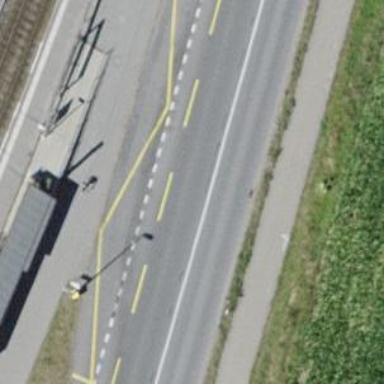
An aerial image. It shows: Asphalt primary highway with separate cycle lane on the left and sidewalks on both sides.